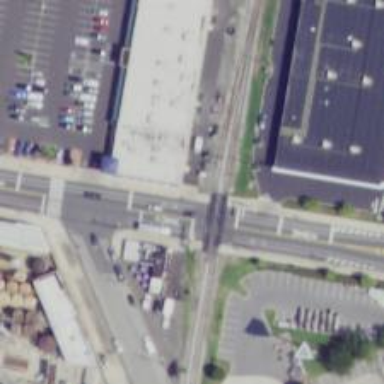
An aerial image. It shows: Unmarked road crossing.